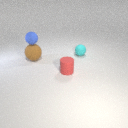
large brown rubber sphere to the left of small red rubber cylinder